Question: I wonder if it's possible to create
so-called "pizza button", which is per se a round view divided in 4 halfs(buttons) diagonally with one more button in center.
Each piece should be clickable
ZStack not working, because only on top button view is clickable.
Please give me a suggestion how can i do this.
<URL>
My test code: and assets
'''
struct FirstView: View {
var body: some View {
VStack {
HStack {
Button(action: {
}, label: {
Text("Menu")
.frame(width: 88, height: 44)
.background(.gray)
.cornerRadius(12)
})
Spacer()
Button(action: {
}, label: {
Text("Settings")
.frame(width: 88, height: 44)
.background(.gray)
.cornerRadius(12)
})
}
.padding(.horizontal, 40)
ZStack {
Button(action: {
print("1")
}, label: {
Image("left_btn")
.resizable()
.scaledToFit()
.border(.green)
.frame(width: 215, height: 215)
.edgesIgnoringSafeArea(.all)
})
Button(action: {
print("2")
}, label: {
Image("top_btn")
.resizable()
.scaledToFit()
.frame(width: 215, height: 215)
.edgesIgnoringSafeArea(.all)
.ignoresSafeArea()
.border(.yellow)
})
Button(action: {
print("3")
}, label: {
Image("right_btn")
.resizable()
.frame(width: 215, height: 215)
.border(.purple)
})
Button(action: {
print("4")
}, label: {
Image("bottom_btn")
.resizable()
.frame(width: 215, height: 215)
.border(.blue)
})
Button(action: {
print("5")
}, label: {
Image("center_btn")
.resizable()
.frame(width: 87, height: 87)
.border(.orange)
})
}
}
.background(.red)
}
}
'''
<URL>
<URL>
<URL>
[]
<URL>
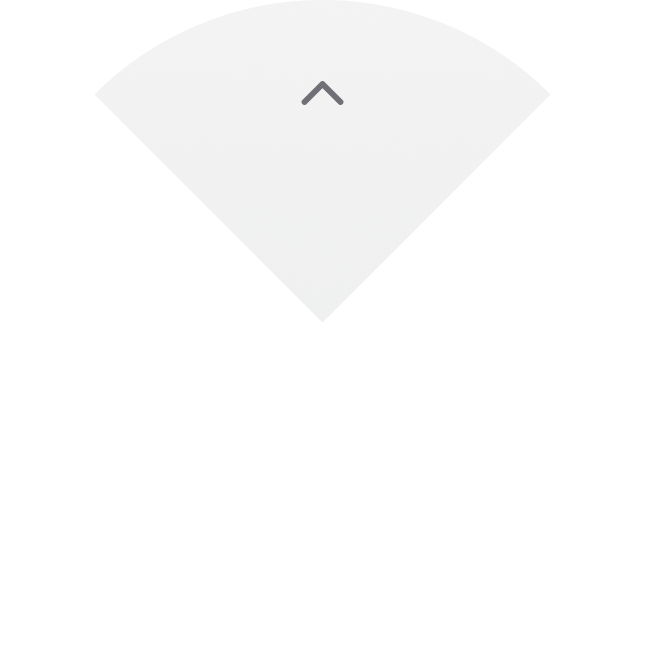
Answer: As discussed in the comments, using assets is not the right way to solve this problem.
I used 'Arcs' to draw 'Pizza Shapes' and 'SFSymbols' for the arrow images.
Here's how it looks like:
<URL>
'Pizza Shapes' are responsive, but the small circle is not, but you can easily fix this using 'GeometryReader'
the code:
'''
import SwiftUI
struct ContentView: View {
@State private var clicked = false
var body: some View
{
ZStack {
Color.brown.ignoresSafeArea()
ZStack(alignment: .center) {
Group {
PizzaButton(type: .down)
.foregroundColor(clicked ? .teal : .white)
.opacity(clicked ? 0.7 : 1)
.onTapGesture {
print("click")
clicked.toggle()
DispatchQueue.main.asyncAfter(deadline: .now() + 0.2) {
clicked = false
}
}
PizzaButton(type: .up)
PizzaButton(type: .left)
PizzaButton(type: .right)
}
.foregroundColor(.white)
.animation(.interactiveSpring(), value: clicked)
Circle()
.frame(width: 120, height: 120, alignment: .center) // you can use GeometryReader to make these sizes responsive.
.foregroundColor(.init(white: 0.98))
Circle()
.strokeBorder(lineWidth: 4)
.frame(width: 30, height: 30, alignment: .center)
.foregroundColor(.init(white: 0.28))
}
.frame(width: 400, height: 400, alignment: .center)
}
}
}
struct PizzaButton : View {
let type : ButtonType
let alignment : Alignment
let edge : Edge.Set
let arrowDirection : String
init (type : ButtonType) {
self.type = type
switch (type) {
case .up:
alignment = .top
edge = .top
arrowDirection = "up"
case .right:
alignment = .trailing
edge = .trailing
arrowDirection = "forward"
case .left:
alignment = .leading
edge = .leading
arrowDirection = "backward"
case .down:
alignment = .bottom
edge = .bottom
arrowDirection = "down"
}
}
var body: some View {
GeometryReader { geo in
ZStack(alignment: alignment) {
PizzaButtonShape(type: type)
.stroke(lineWidth: 1)
.background(PizzaButtonShape(type: type)) // this is required because .stroke clears the shapes background.
Image(systemName: "arrow.\(arrowDirection)")
.foregroundColor(.init(white: 0.35))
.font(.largeTitle)
.padding(edge, geo.size.width / 5)
}
}
}
}
struct PizzaButtonShape : Shape {
let type : ButtonType
func path(in rect: CGRect) -> Path {
var path = Path()
let startAngle : Angle
let endAngle : Angle
switch(type) {
case .up:
startAngle = .degrees(225)
endAngle = .degrees(315)
break
case .down:
startAngle = .degrees(45)
endAngle = .degrees(135)
break
case .right:
startAngle = .degrees(315)
endAngle = .degrees(45)
break
case .left:
startAngle = .degrees(135)
endAngle = .degrees(225)
break
}
path.move(to: CGPoint(x: rect.midX, y: rect.midY))
path.addArc(center: CGPoint(x: rect.midX, y: rect.midY), radius: rect.height / 3, startAngle: startAngle, endAngle: endAngle, clockwise: false)
return path
}
}
enum ButtonType {
case left, right, up, down
}
'''